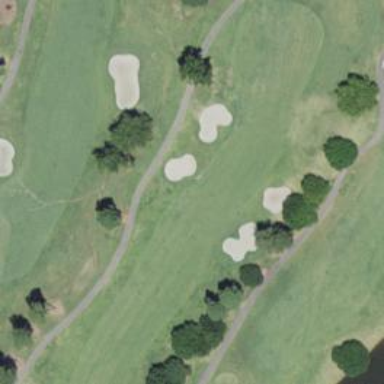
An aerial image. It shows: Golf hole.